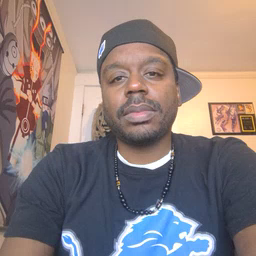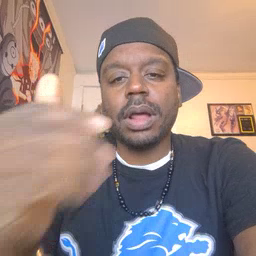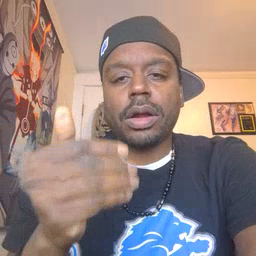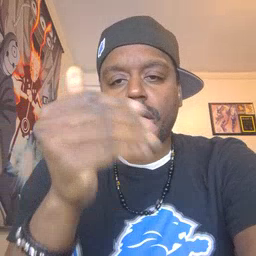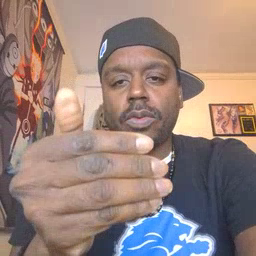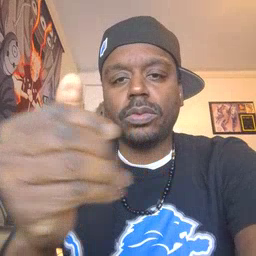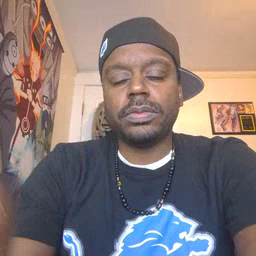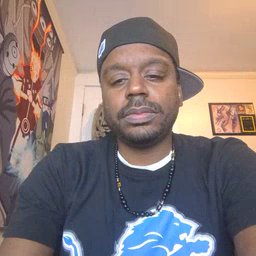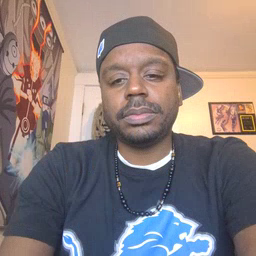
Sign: close